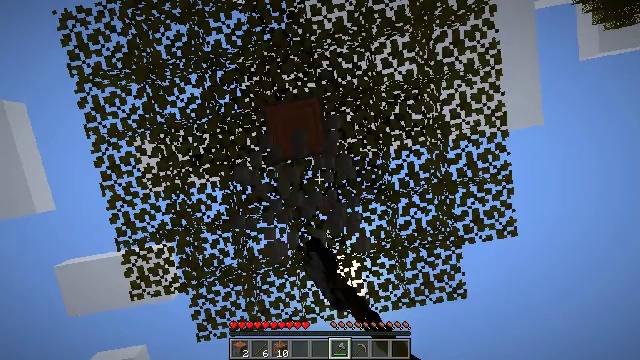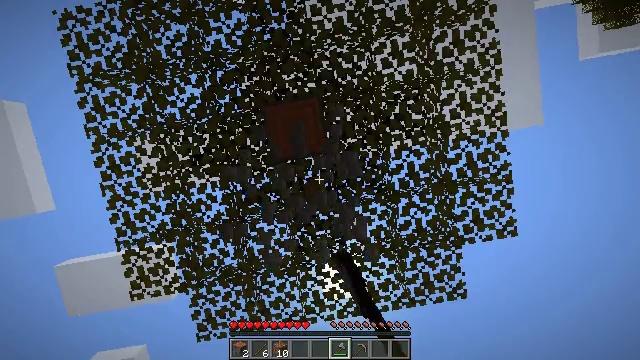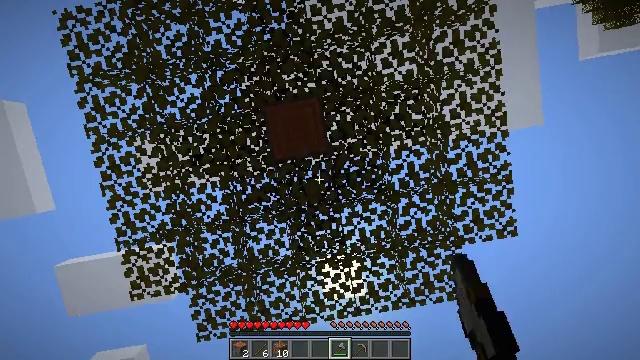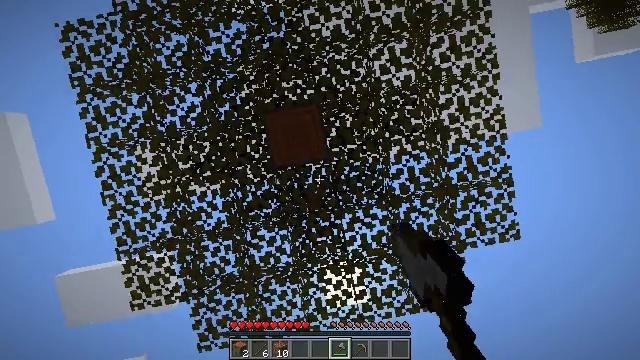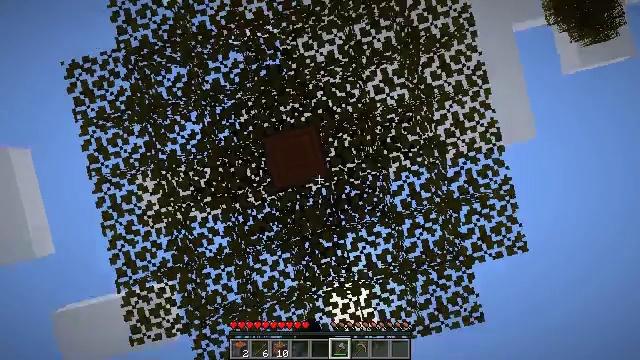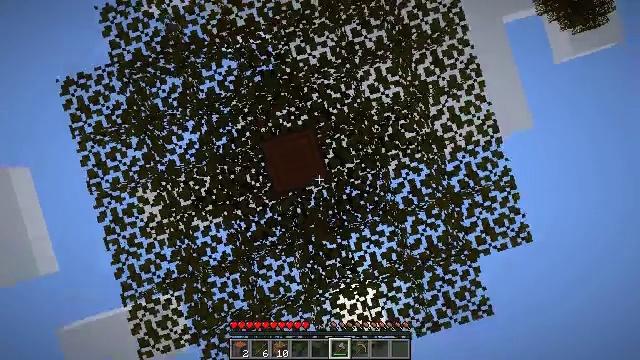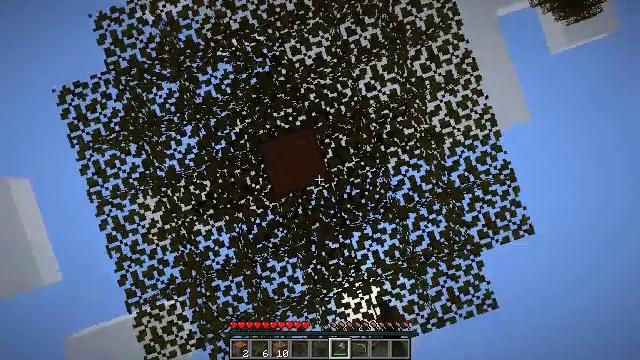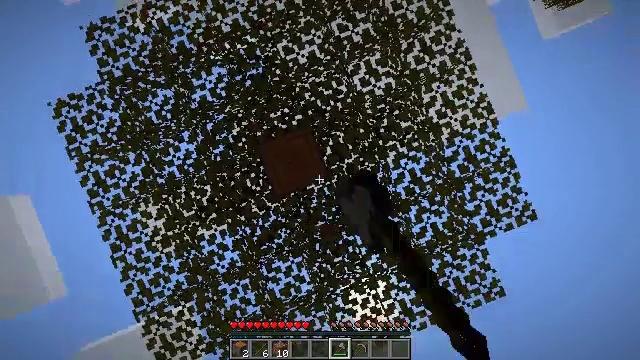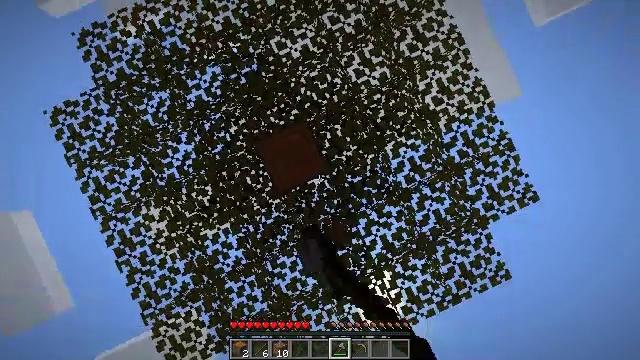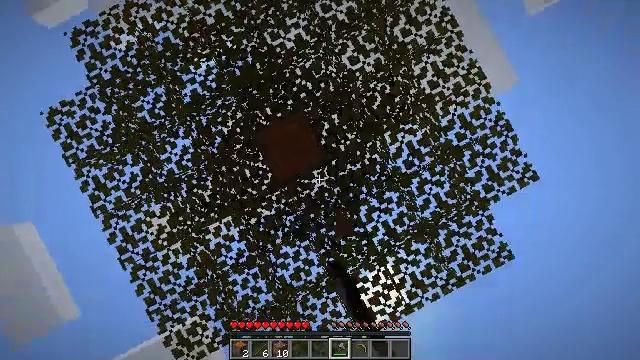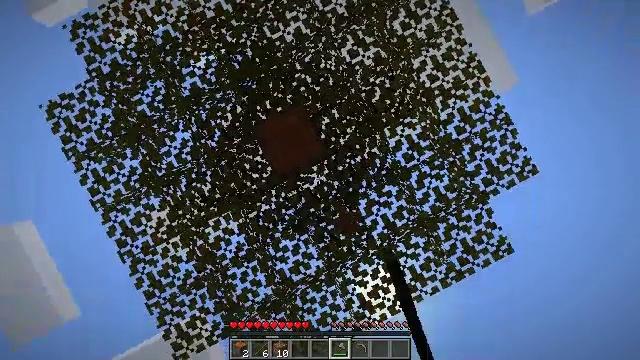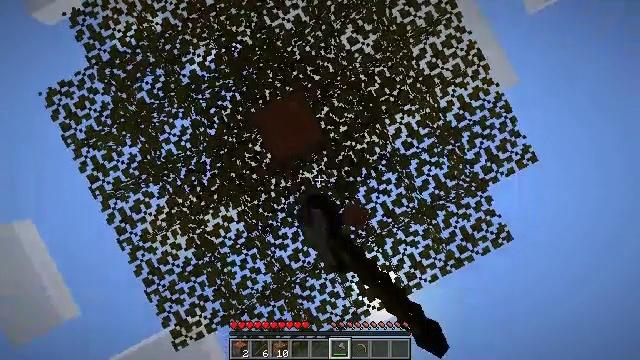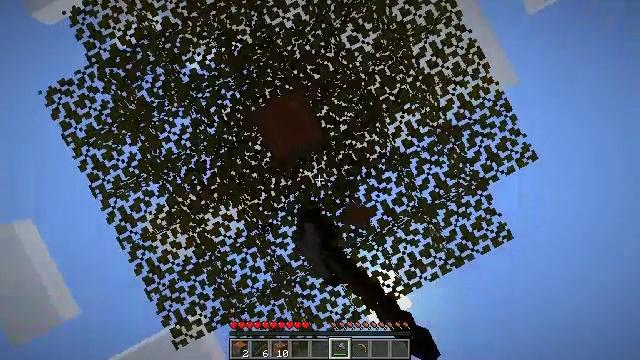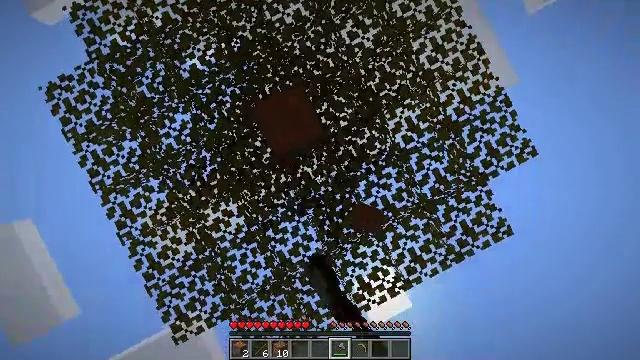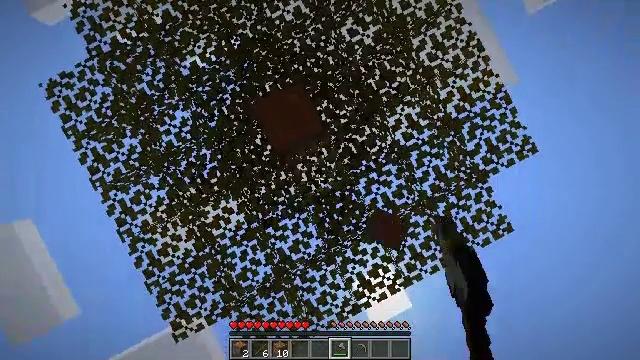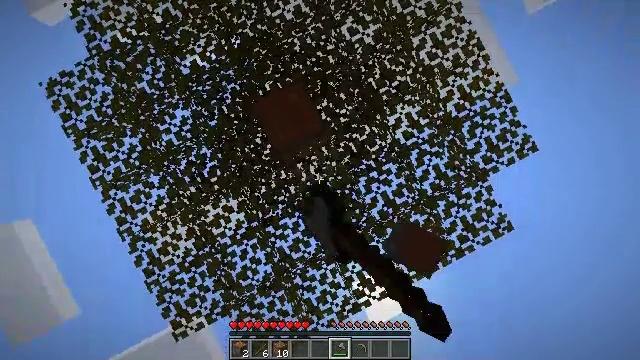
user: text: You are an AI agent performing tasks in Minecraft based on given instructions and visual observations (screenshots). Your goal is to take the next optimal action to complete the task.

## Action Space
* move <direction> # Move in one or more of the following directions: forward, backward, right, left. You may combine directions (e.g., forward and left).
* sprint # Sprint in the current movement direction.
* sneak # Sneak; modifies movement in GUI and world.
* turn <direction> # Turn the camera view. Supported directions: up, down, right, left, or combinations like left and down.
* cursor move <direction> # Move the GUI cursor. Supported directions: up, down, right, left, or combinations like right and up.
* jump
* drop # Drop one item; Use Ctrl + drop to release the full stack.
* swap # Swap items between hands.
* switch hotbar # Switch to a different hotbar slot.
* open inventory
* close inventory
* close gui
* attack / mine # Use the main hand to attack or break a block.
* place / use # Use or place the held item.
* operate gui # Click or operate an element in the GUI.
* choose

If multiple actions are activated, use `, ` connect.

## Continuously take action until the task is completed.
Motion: motion action
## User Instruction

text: Harvest acacia leaves with your hand or a tool.
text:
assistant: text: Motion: attack / mine
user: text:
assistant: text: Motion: attack / mine
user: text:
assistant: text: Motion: turn up, attack / mine
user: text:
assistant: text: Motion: turn left and up, attack / mine
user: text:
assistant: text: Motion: turn left and up, attack / mine
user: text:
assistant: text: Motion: turn left and up, attack / mine
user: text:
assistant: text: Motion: move forward, turn left and up, attack / mine
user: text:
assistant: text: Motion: move forward, turn left and up, attack / mine
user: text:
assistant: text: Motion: move forward, turn left and up, attack / mine
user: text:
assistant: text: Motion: move forward, attack / mine
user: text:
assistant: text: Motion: attack / mine
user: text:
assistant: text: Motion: attack / mine
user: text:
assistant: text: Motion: attack / mine
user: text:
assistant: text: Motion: attack / mine
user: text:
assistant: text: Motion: attack / mine
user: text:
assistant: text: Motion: move left, attack / mine
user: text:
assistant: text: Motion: move left, attack / mine
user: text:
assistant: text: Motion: move left, attack / mine
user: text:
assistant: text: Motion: attack / mine